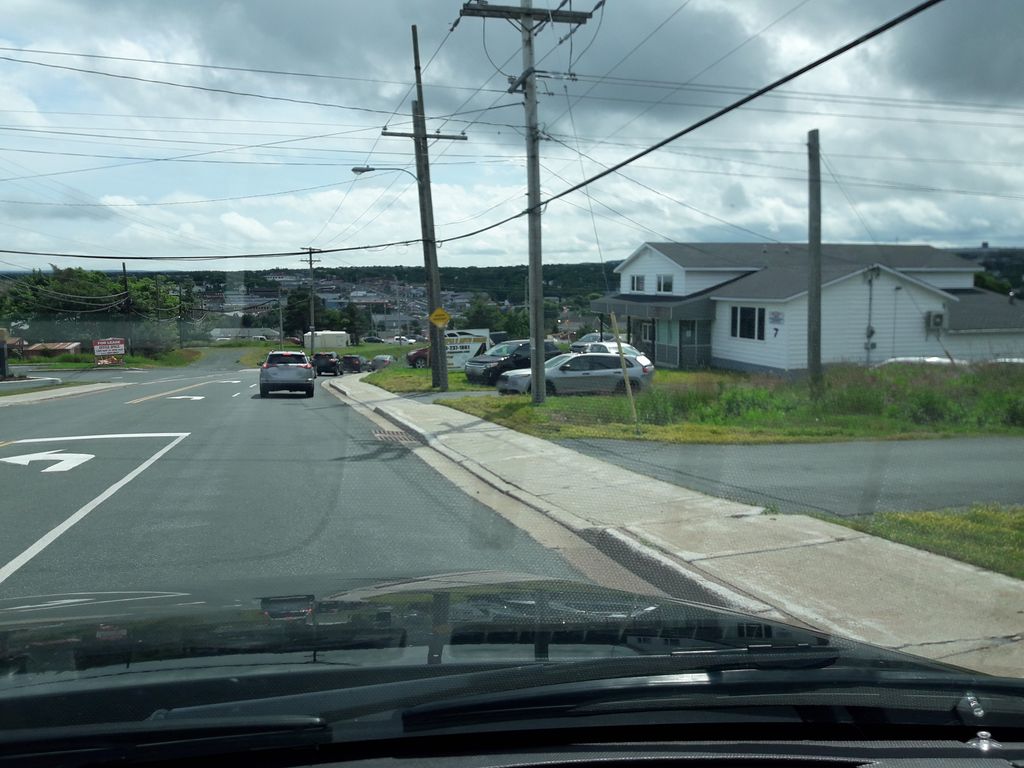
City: st_johns